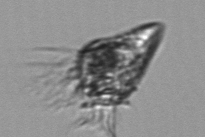
Label: Strombidium_wulffi